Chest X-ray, AP view. Patient: 36 years old, sex M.
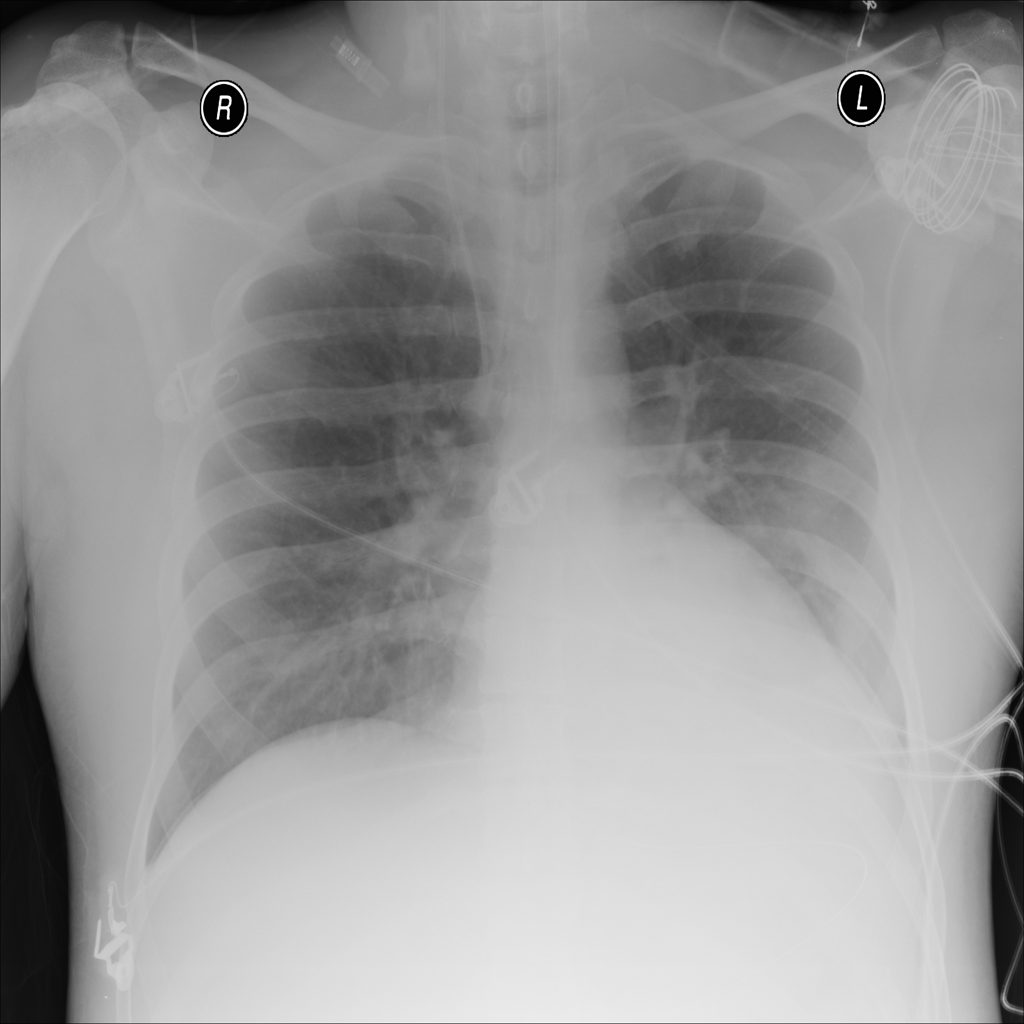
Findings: Infiltration